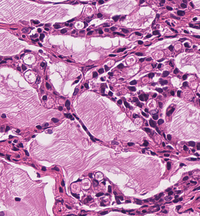
Tumor epithelial tissue: yes
Tumor-associated stroma tissue: no
Normal tissue: no